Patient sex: M
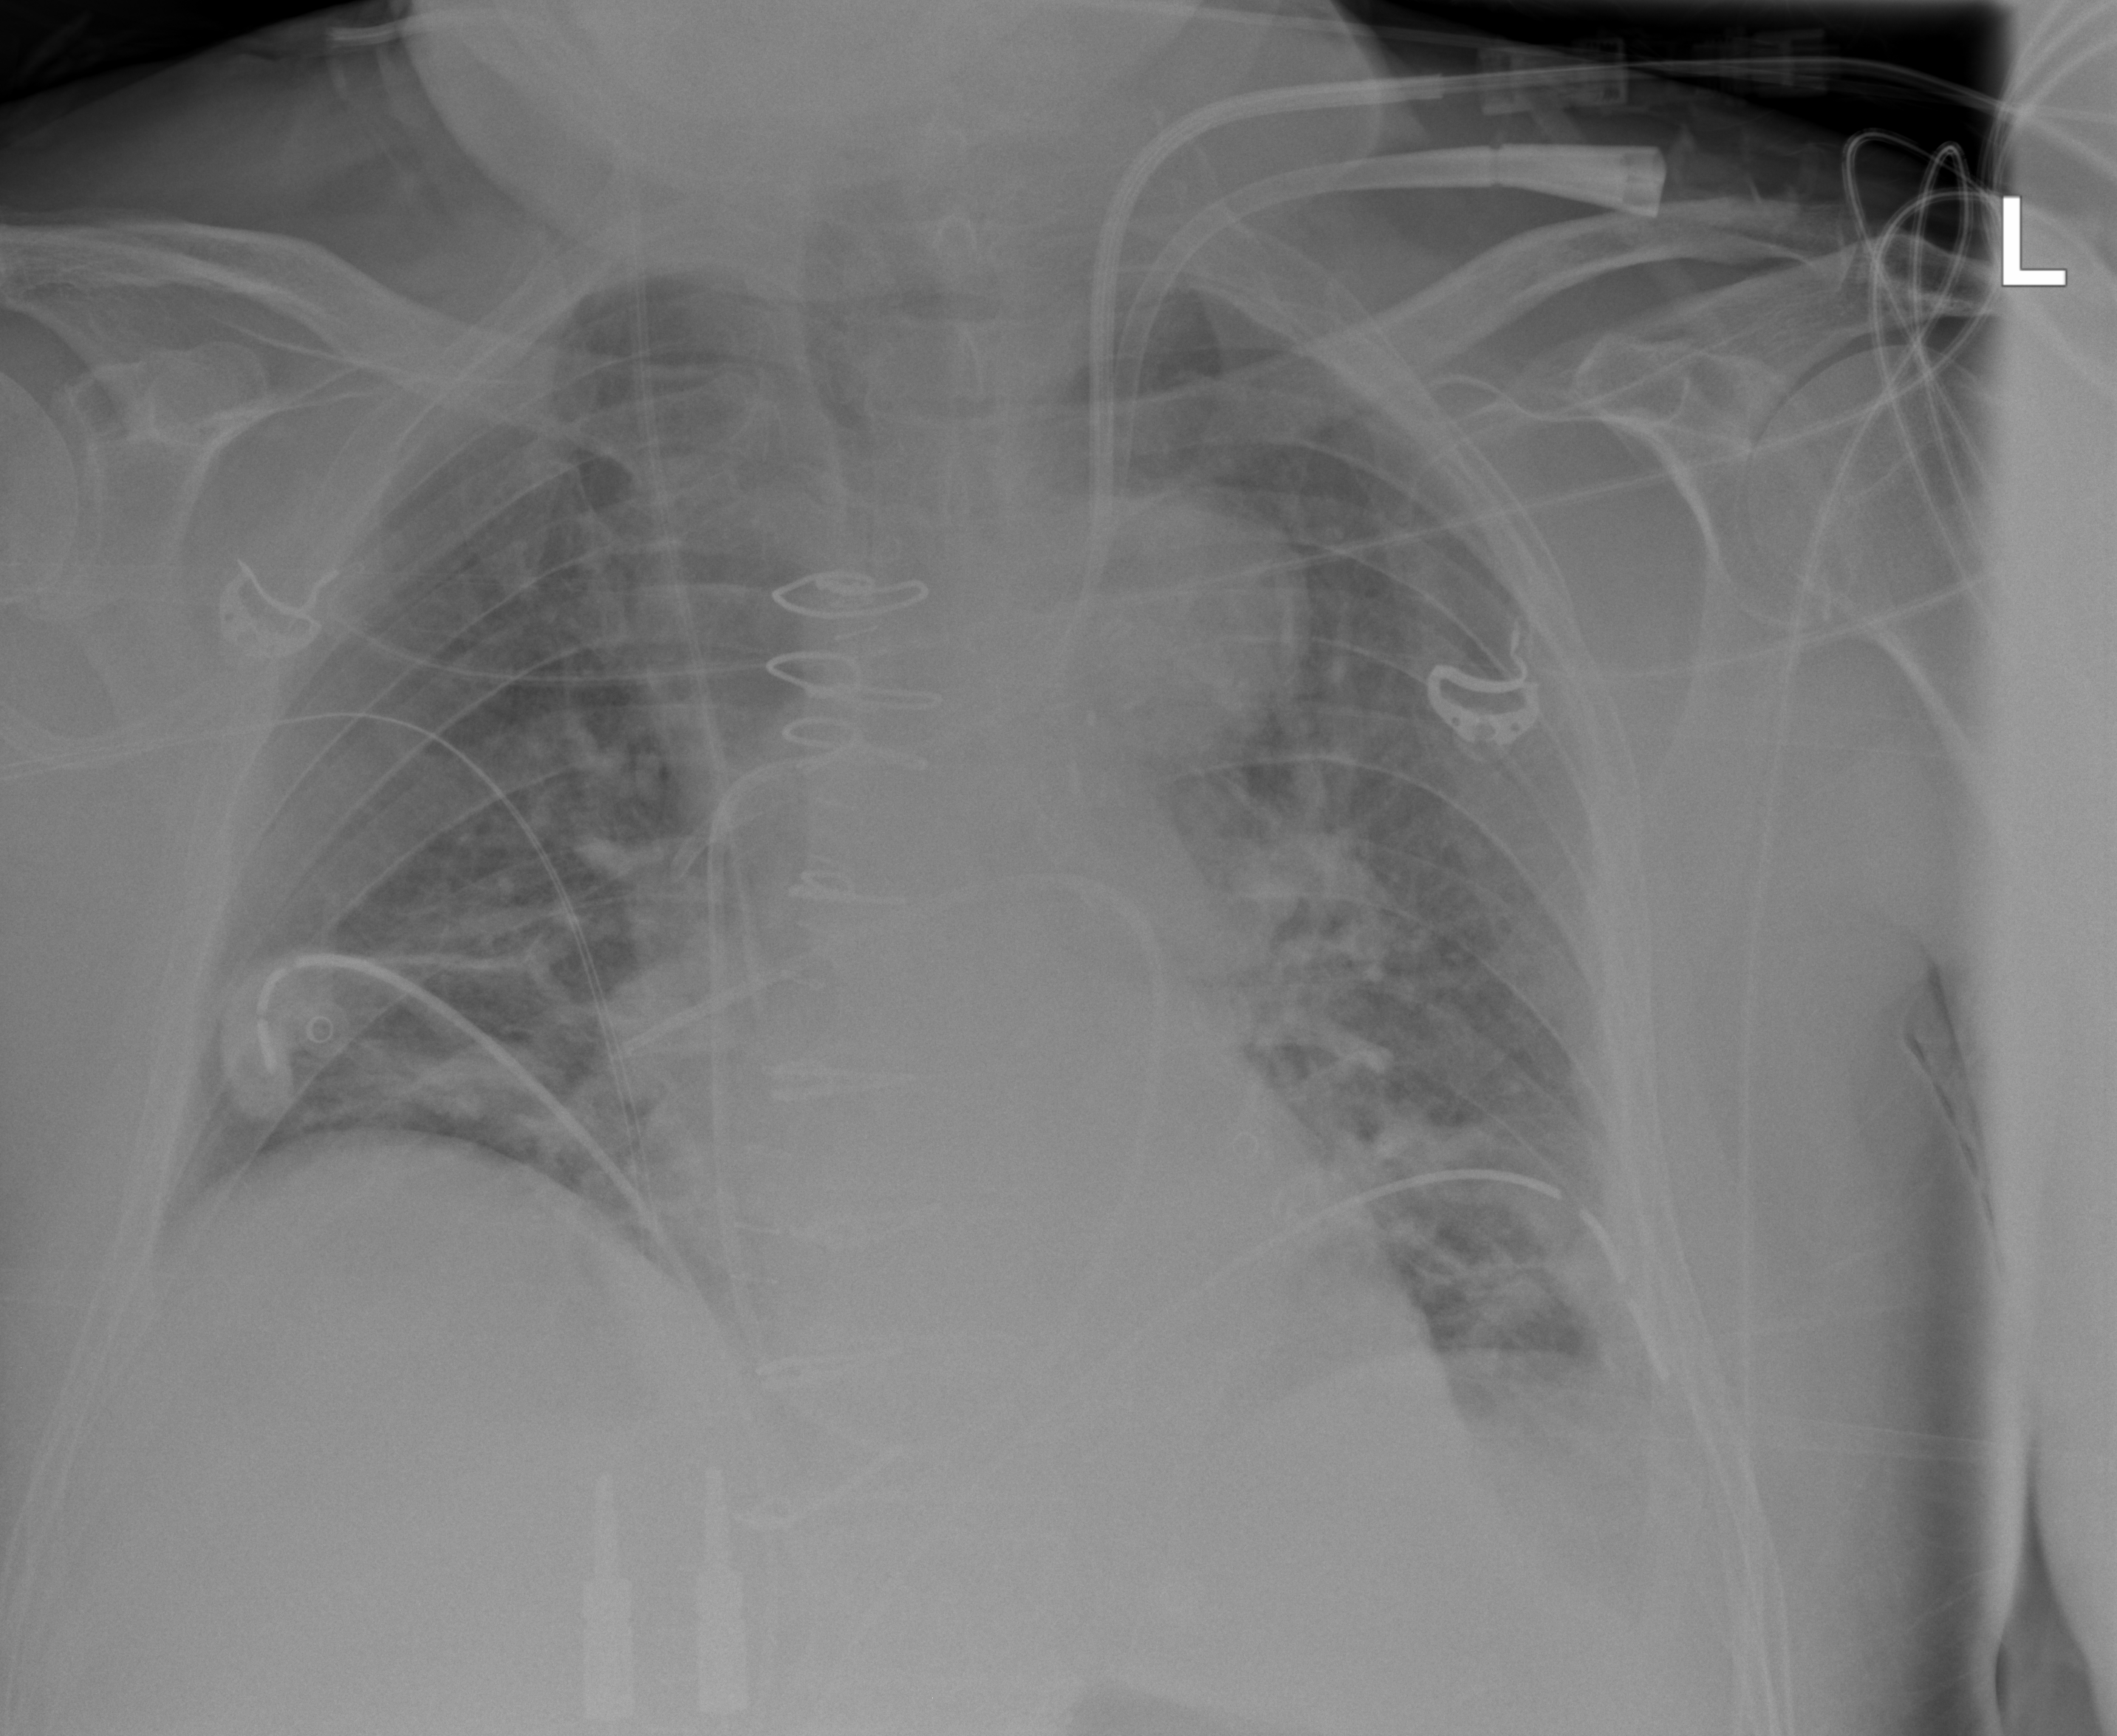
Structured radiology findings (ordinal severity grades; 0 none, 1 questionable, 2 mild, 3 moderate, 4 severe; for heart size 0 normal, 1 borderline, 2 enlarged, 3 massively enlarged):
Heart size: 1
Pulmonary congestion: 2
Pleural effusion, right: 0
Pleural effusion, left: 2
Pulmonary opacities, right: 0
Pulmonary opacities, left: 0
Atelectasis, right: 2
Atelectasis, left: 2